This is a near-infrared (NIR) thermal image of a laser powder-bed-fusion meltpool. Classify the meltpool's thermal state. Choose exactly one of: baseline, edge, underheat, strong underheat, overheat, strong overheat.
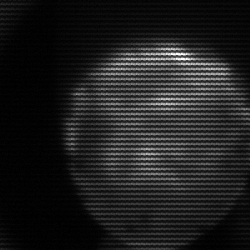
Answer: edge